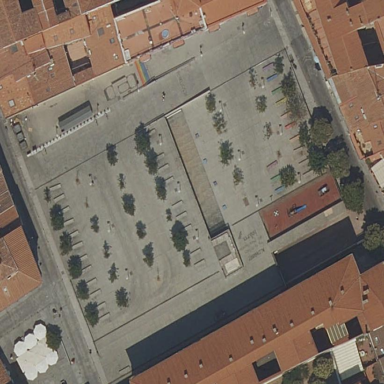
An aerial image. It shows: Pedestrian square with asphalt surface.